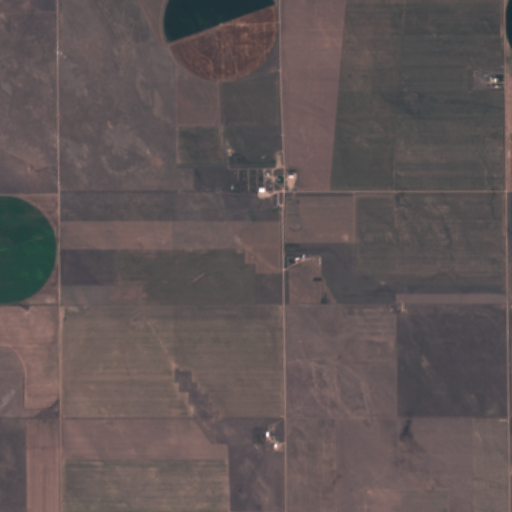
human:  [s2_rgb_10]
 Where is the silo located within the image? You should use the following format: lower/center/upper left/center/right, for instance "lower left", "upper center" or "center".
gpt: The silo is located in the center of the image.
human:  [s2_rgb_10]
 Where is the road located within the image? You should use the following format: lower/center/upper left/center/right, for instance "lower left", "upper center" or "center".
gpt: There is no road in the image.